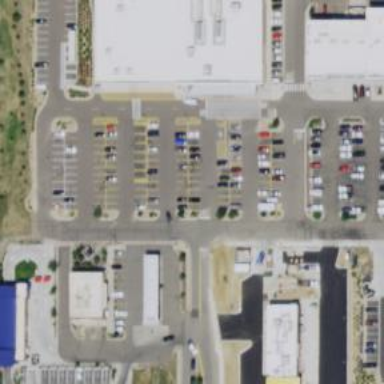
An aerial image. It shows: Parking space.